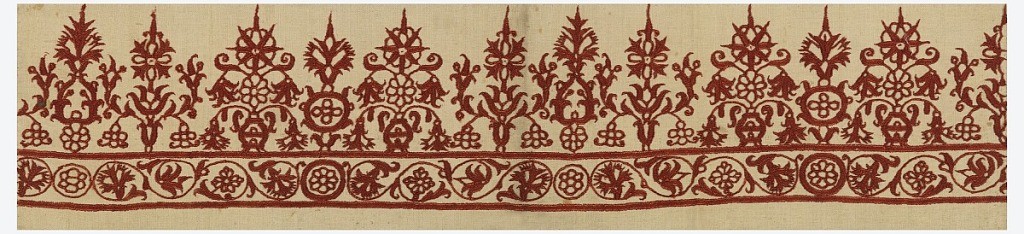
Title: Border
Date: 19th century
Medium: silk embroidery on linen foundation Technique: embroidered on plain weave
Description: Border of natural linen embroidered in red silk, alternating three symmetrical plants above a scrolling floral vine border.